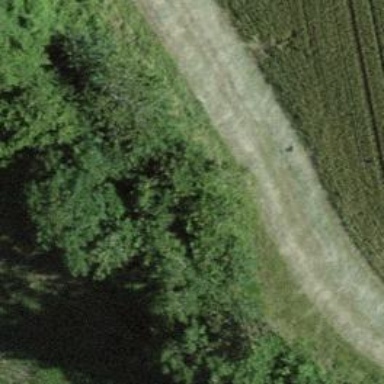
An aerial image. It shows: Hedge barrier.